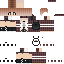
A female human skin with medium skin, wearing brown long hair dressed in a blue hoodie and black pants, featuring a closed mouth.